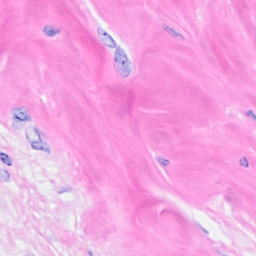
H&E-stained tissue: Breast